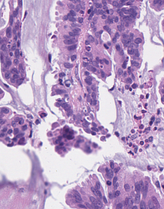
Tumor epithelial tissue: yes
Tumor-associated stroma tissue: yes
Normal tissue: no